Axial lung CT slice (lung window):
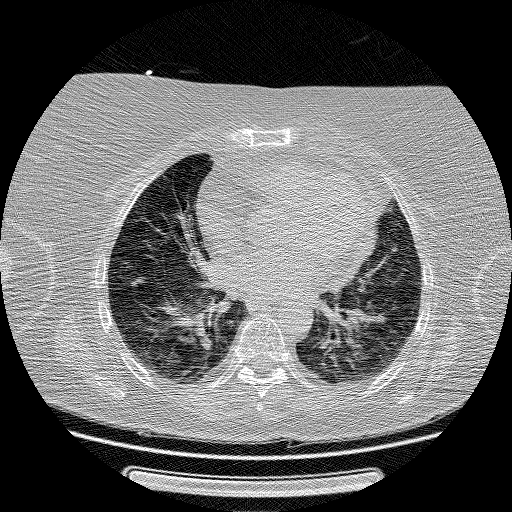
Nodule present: no